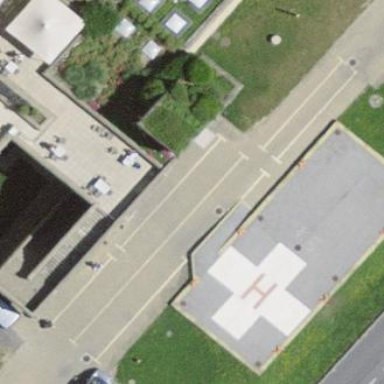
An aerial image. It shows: Image showing helipad at airport.